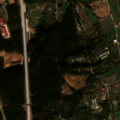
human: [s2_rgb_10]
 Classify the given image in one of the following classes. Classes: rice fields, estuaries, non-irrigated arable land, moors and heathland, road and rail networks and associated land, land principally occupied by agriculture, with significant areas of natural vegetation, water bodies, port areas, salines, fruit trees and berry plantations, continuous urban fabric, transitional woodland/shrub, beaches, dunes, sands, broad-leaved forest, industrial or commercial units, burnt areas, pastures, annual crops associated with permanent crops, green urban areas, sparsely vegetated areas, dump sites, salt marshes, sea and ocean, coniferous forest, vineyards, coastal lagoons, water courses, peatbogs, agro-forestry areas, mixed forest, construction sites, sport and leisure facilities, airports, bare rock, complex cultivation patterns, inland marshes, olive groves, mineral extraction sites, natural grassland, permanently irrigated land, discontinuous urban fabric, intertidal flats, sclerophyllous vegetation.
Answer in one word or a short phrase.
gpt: complex cultivation patterns, mixed forest